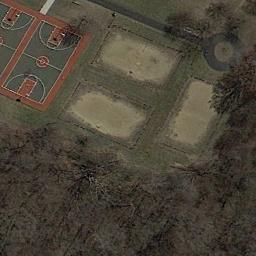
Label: basketball_court